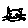
Label: cat